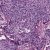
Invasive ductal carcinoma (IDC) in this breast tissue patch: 0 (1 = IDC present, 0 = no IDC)